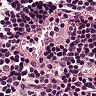
Metastatic tissue present: no